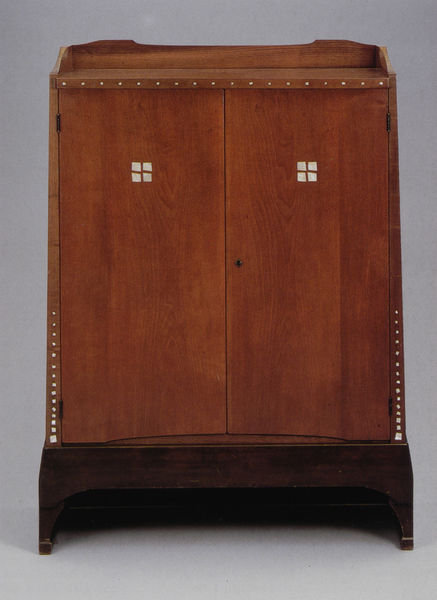
Titel: Zweitüriger Schrank mit Perlmutteinlagen
Künstler: Richard Riemerschmid
Standort: München
Institution: Stadtmuseum
Schlagwörter: dunkel, schatten, weiß, braun, fenster, holz, licht, raum, tür, schloss, malerei, gesicht, sockel, stein, tablett, möbel, wald, beine, füße, kommode, schrank, türen, klein, jugendstil, dekor, nägel, nieten, foto, fotografie, photographie, punkte, fuss, rechteck, kreise, asiatisch, intarsie, intarsien, kasten, photo, chinesisch, kunstgewerbe, komode, scharniere, anrichte, näge, schreiner, werkstatt, scharnier, kastanie, ahorn, eiche, mobiliar, schlüssel, beschlag, absatz, vertiko, niedlich, perlmut, möbelstück, quadrat, viereck, deco, endell, kirsche, ebenholz, schanier, abblage, bauen, chinäsich, dreißiger jahre, elfenbein, füßee, gebrauchsgegenstand, hochzeitsschrank, holzmöbel, kfjgkj, nett, niedrig, quardrate